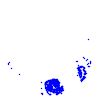
Particle: pion